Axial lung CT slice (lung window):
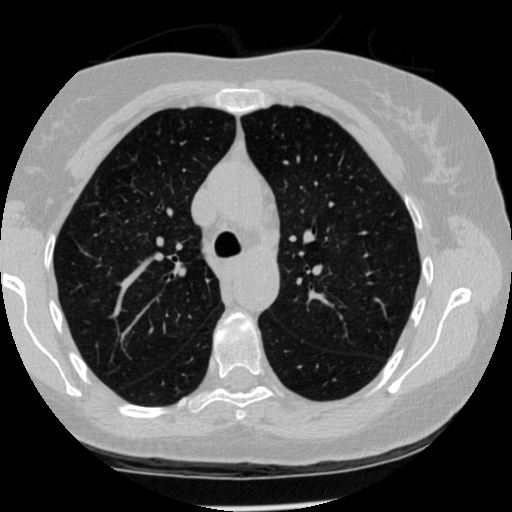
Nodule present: no